Question: I want to create a navigation of text but rather than using serverside i want to use jquery and just write out the content once.
see sample image ....
The nav bars will be the arrows at the bottom. If you get to the end turn the arrow to white or if you're starting make the left arrow white.
Any help will be appreciated
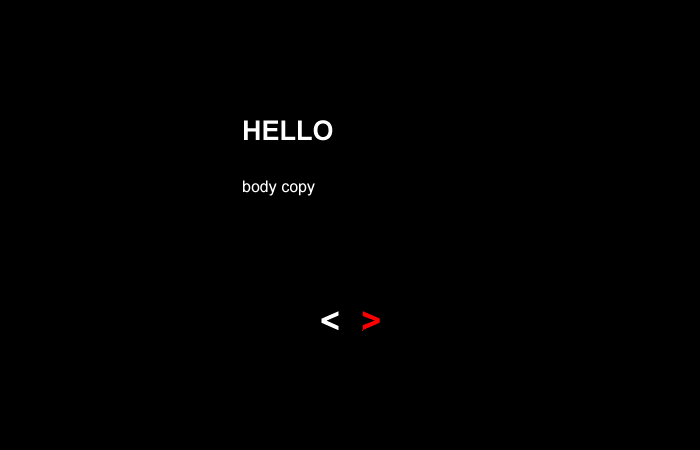
Answer: Your jQuery solution will depend on how you want the navigation to work. Do you want to replace the text? Do you want to scroll between items? There isn't much to work with here...
But, to get you started here is a "duck-tape" way of doing it... (Note: This is a not-pretty 'getting started' way of doing it, so plan to research better solutions down the line.)
'''
var current = '1';
$('.navR').click(function (e) { //When user clicks on the Right nav button...
if (current == '1') { // If you are going to the first bit of new content...
$('#content').replaceWith("<div id='content'>Your First Content Here...</div>"); //Replace the content with...
current++;
$('.navR').css('color','red'); // Make the Right arrow red when more content is left
} else if (current == '2'){ // If you are going to the second bit of new content ....
$('#content').replaceWith("<div id='content'>Your Second Content Here...</div>"); // Replace the content with....
current++;
$('.navR').css('color','white'); // Turn arrow White on last item
};
});
'''
And then reverse it for the left.
'''
$('.navL').click(function (e) {
if (current == '2') {
$('#content').replaceWith("<div id='content'>Your First Content Here...</div>");
current--;
$('.navL').css('color','red');
} else if (current == '1'){
$('#content').replaceWith("<div id='content'>Your Second Content Here...</div>");
current--;
$('.navL').css('color','white');
};
});
'''
Again, this is a painfully simple and clumsy way of doing it, but maybe it will get you started...